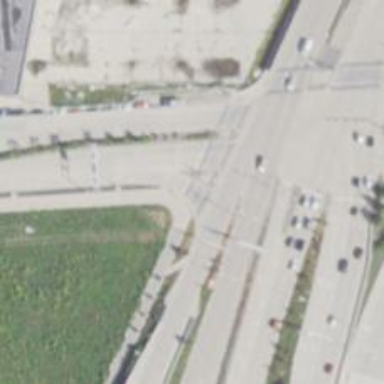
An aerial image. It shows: Crossing along path.